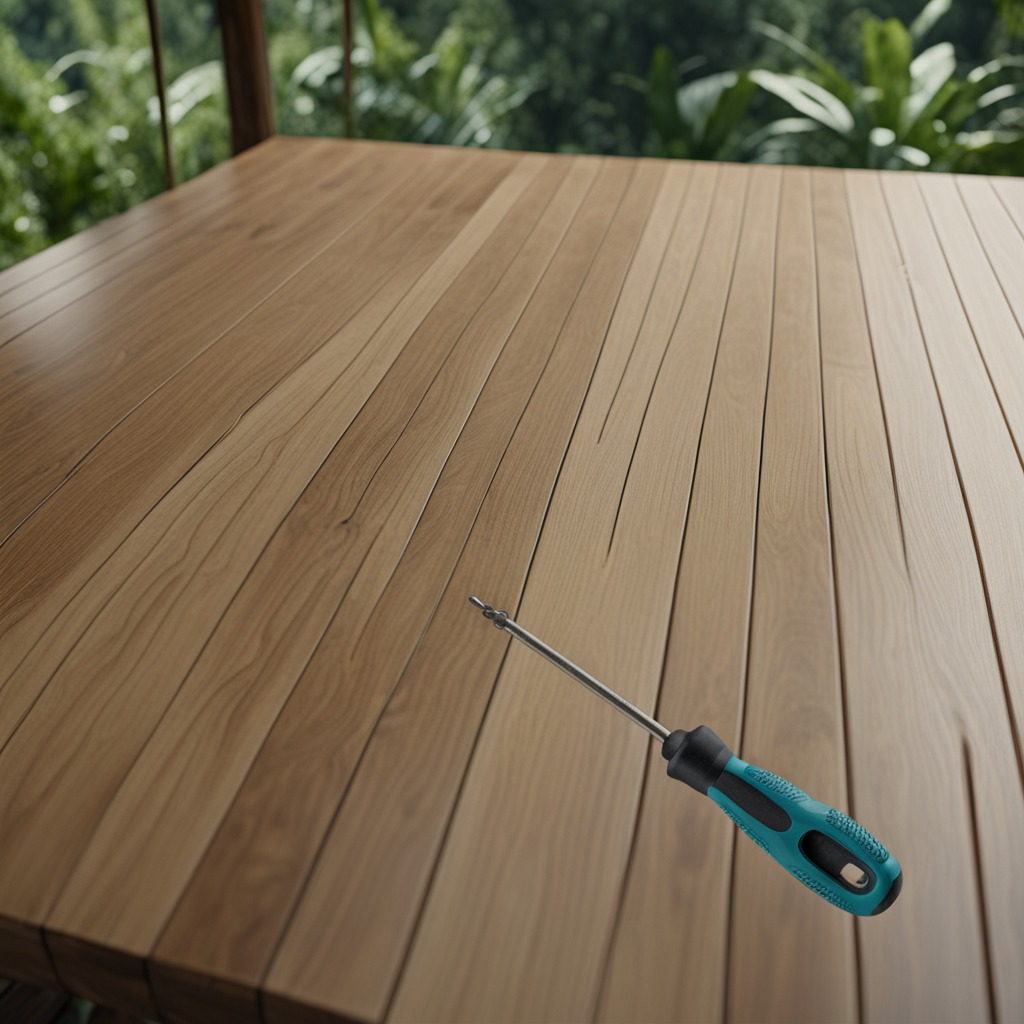
A screwdriver is lying on a wooden table in a jungle field workshop tent.